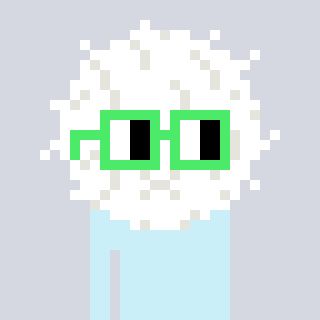
a pixel art character with square light green glasses, a cottonball-shaped head and a rust-colored body on a cool background